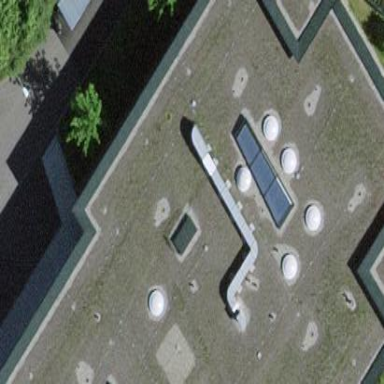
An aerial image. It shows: Hospital building.